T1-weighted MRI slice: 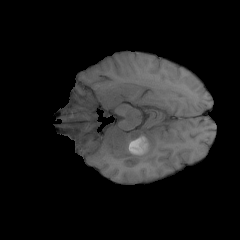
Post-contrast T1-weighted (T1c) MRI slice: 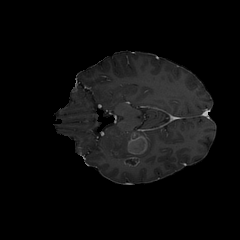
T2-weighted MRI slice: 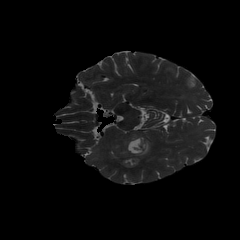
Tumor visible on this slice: yes